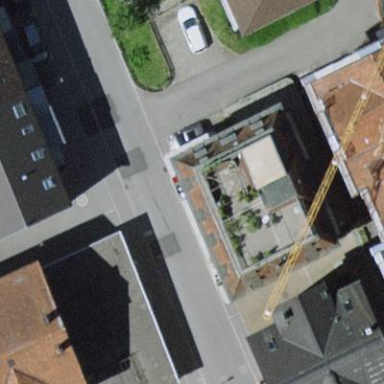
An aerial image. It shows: Beautiful apartment building with mansard roof.